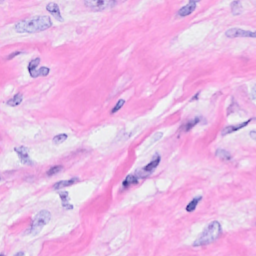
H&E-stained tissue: Breast